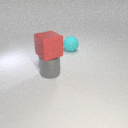
large cyan rubber sphere behind large gray metal cylinder